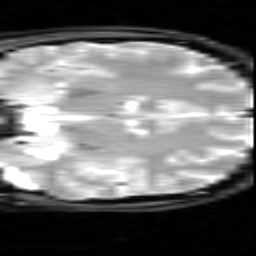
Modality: inplaneT2
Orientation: coronal
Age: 22
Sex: female